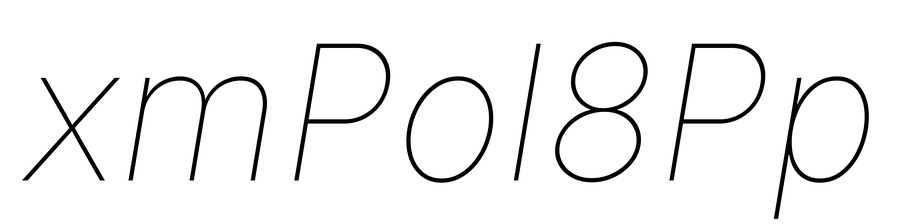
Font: Inter-Italic_Thin_Italic